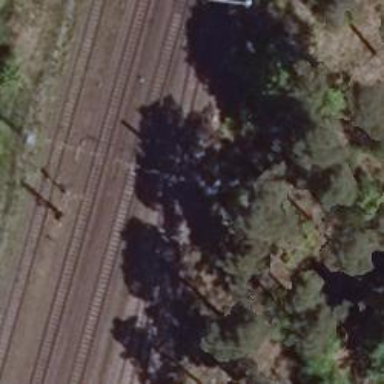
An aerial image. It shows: Railway switch with the turnout side on the right.